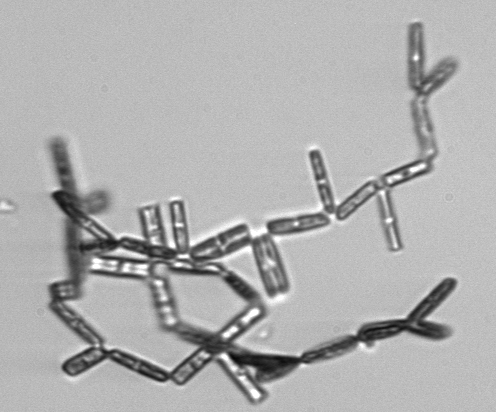
Label: Thalassionema